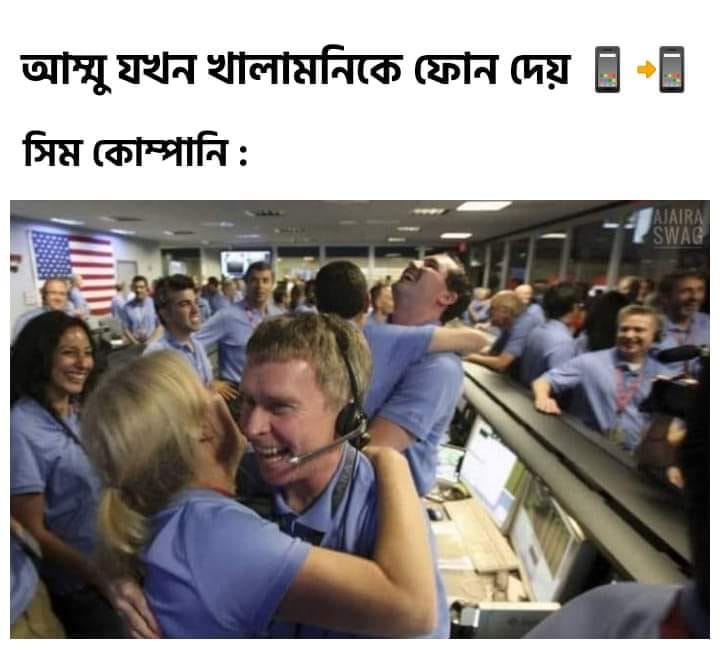
Caption: আম্মু যখন খালামনিকে ফোন দেয়        সিম কোম্পানিঃ
Label: non-hate